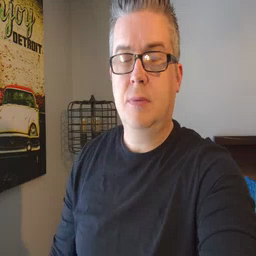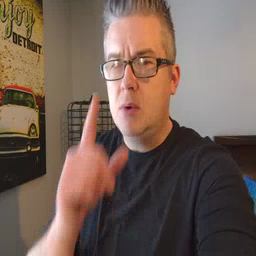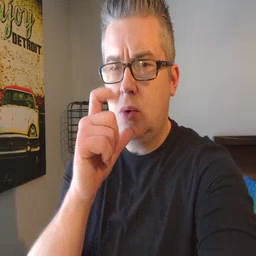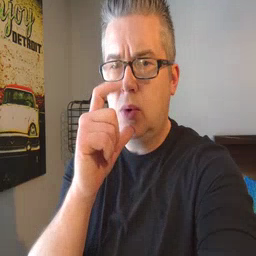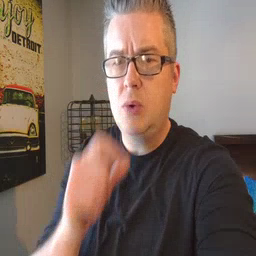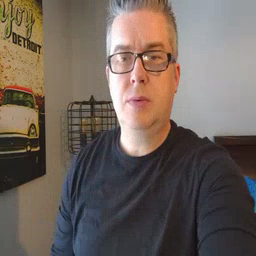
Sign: who